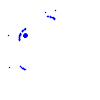
Particle: electron